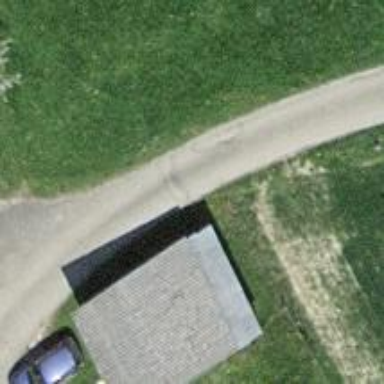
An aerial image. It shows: Garage.